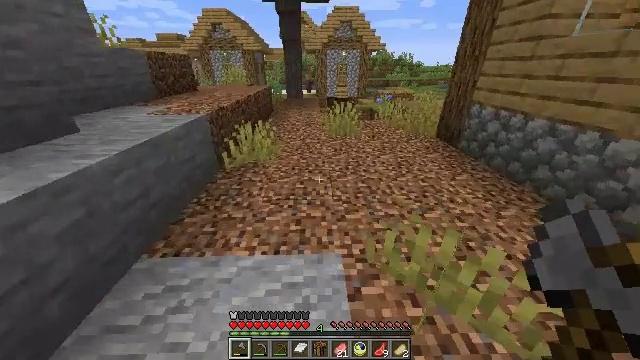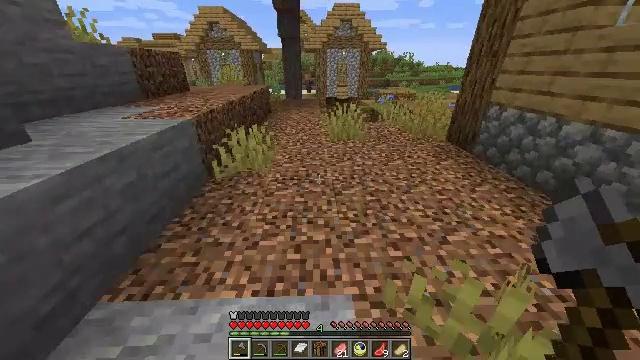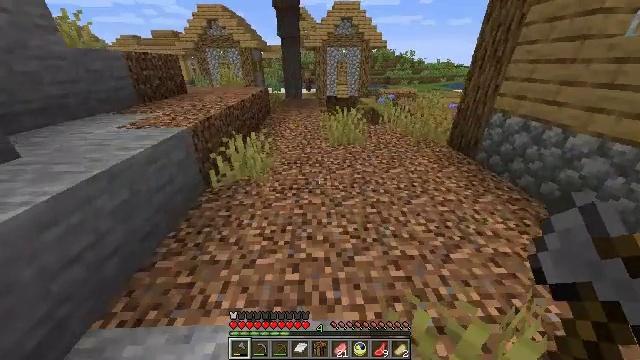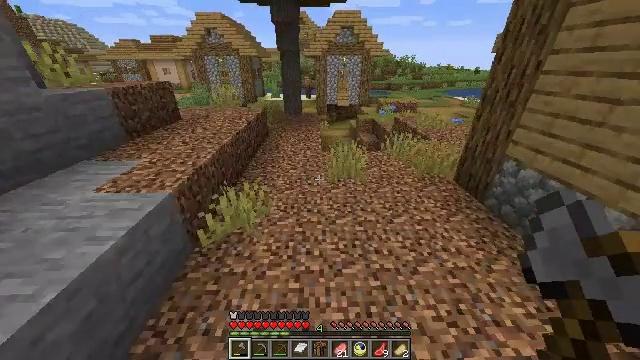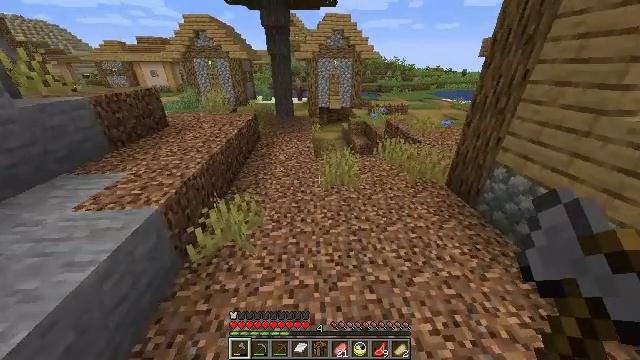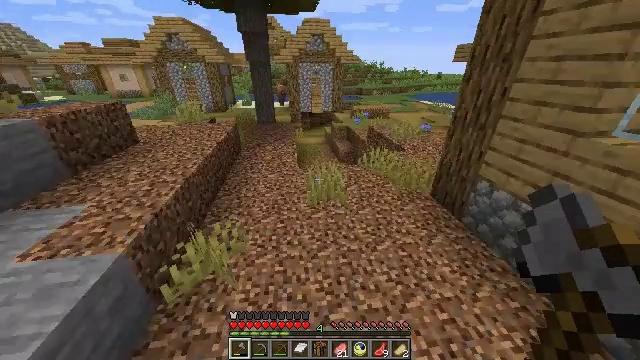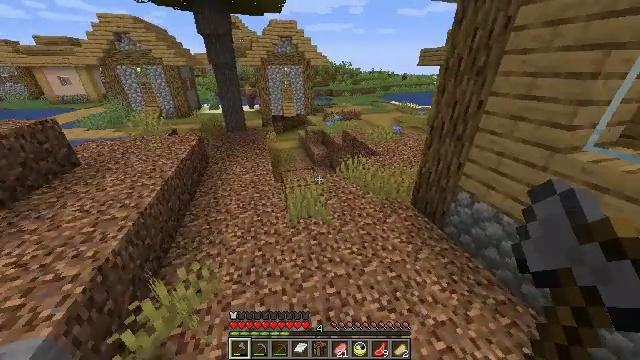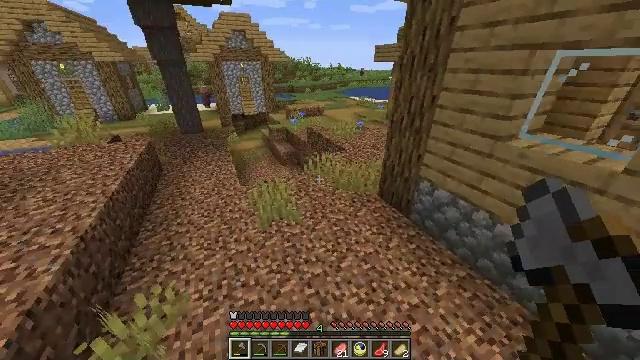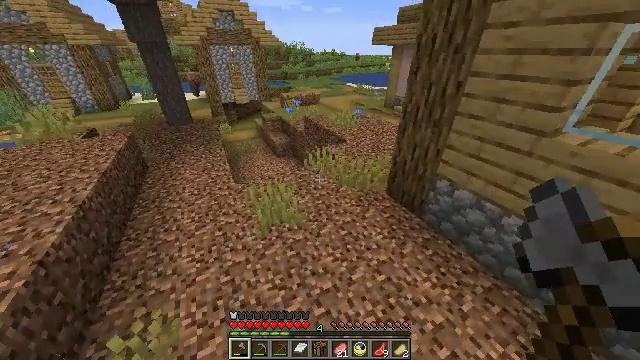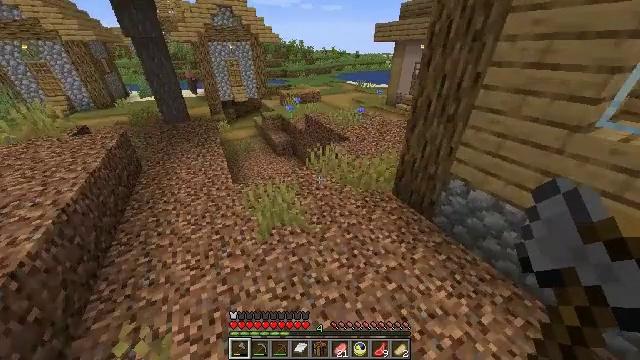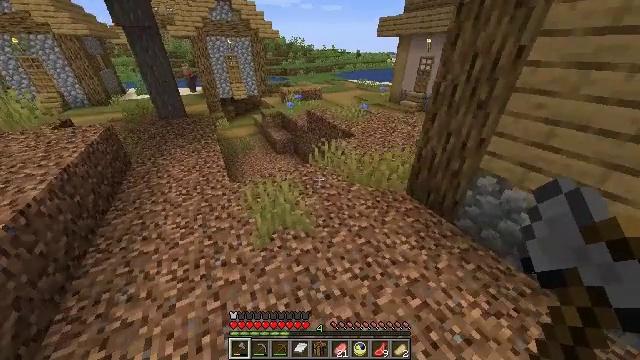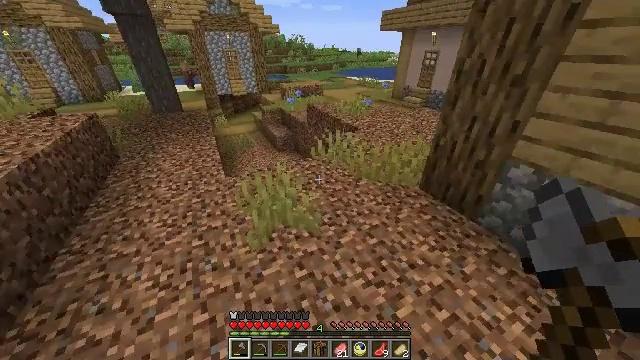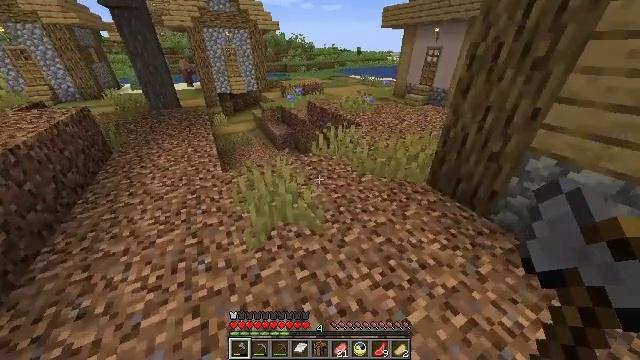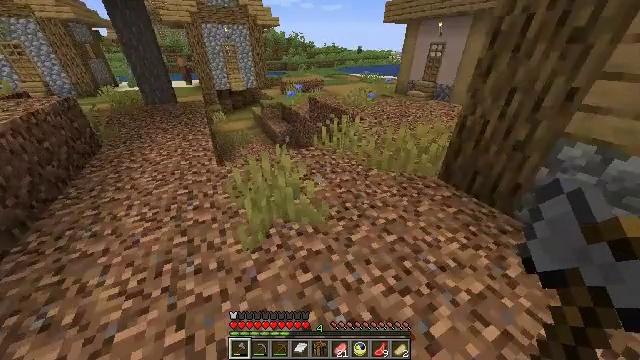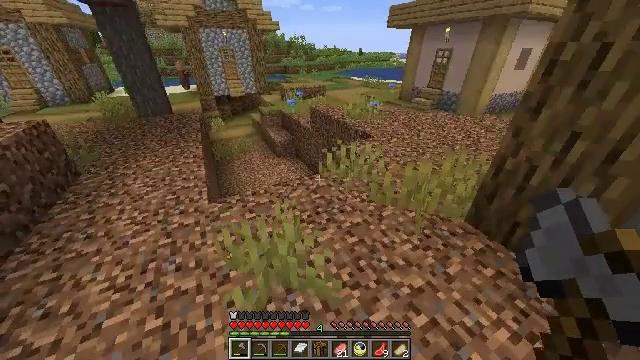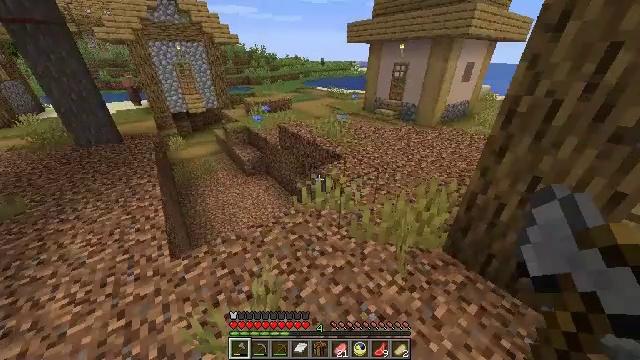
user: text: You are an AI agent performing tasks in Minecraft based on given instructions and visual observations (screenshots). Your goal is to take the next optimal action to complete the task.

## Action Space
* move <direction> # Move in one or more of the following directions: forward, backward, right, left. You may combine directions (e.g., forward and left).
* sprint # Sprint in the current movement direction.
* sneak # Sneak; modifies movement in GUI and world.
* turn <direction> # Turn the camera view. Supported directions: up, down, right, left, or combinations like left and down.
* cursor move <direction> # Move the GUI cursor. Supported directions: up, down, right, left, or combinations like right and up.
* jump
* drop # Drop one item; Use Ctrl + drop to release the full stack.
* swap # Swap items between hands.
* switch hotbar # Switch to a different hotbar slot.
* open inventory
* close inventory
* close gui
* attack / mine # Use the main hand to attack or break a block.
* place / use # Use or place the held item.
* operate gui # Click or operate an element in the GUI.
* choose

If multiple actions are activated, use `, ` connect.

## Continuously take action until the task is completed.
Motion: motion action
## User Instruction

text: Attack the bookshelf to recycle it.
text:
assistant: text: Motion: move forward, sprint
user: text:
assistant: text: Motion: move forward, sprint, jump
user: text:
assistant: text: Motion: move forward, sprint, jump
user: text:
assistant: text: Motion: move forward, sprint, turn right, jump
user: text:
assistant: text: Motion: move forward, sprint, turn right, jump
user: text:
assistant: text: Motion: move forward, sprint, turn right, jump
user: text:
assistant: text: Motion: move forward, sprint, turn right, jump
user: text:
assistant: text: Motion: move forward, sprint, turn right and down, jump
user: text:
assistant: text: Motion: move forward, sprint, jump
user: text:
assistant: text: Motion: move forward, sprint, jump
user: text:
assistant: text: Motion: move forward, sprint, jump
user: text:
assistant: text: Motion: move forward, sprint, jump
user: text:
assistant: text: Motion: move forward, sprint, jump
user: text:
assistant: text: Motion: move forward, sprint, jump
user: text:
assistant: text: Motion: move forward, sprint, turn right and up, jump
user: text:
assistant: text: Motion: move forward, sprint, turn right and up, jump
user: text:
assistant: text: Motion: move forward, sprint, turn right and up, jump
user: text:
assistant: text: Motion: move forward, sprint, turn right and up, jump
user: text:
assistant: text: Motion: move forward, sprint, turn right and up, jump
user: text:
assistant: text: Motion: move forward, sprint, turn right and up, jump
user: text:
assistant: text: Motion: move forward, sprint, turn right, jump
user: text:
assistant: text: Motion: move forward, sprint, turn right and up, jump
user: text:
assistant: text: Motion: move forward, sprint, turn right, jump
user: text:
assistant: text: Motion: move forward, sprint, turn right, jump
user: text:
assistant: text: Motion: move forward, sprint, turn right, jump
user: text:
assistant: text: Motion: move forward, sprint, jump
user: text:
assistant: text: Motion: move forward, sprint, jump
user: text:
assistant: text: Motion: move forward, sprint, jump
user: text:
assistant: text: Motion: move forward, sprint, jump
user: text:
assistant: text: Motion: move forward and move left, jump